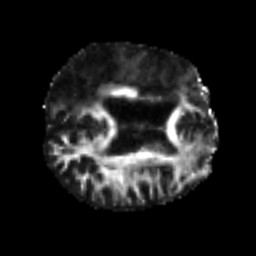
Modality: FA
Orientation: axial
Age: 52
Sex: male
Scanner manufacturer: siemens
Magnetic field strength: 3 T
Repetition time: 4.999 s
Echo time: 0.07946 s